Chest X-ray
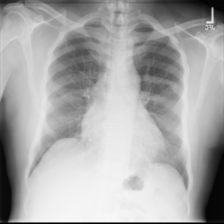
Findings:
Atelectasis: negative
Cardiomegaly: positive
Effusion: negative
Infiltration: positive
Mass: negative
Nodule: negative
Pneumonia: negative
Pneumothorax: negative
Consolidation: negative
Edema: negative
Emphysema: negative
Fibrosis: negative
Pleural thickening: negative
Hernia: negative